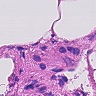
Metastatic tissue present: no